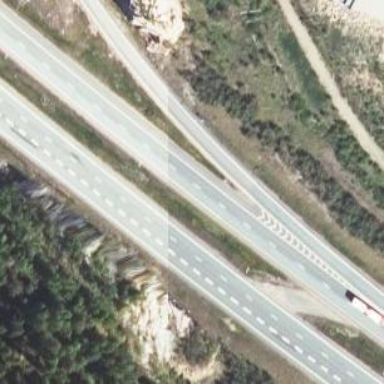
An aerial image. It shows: Asphalt motorway.